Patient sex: M
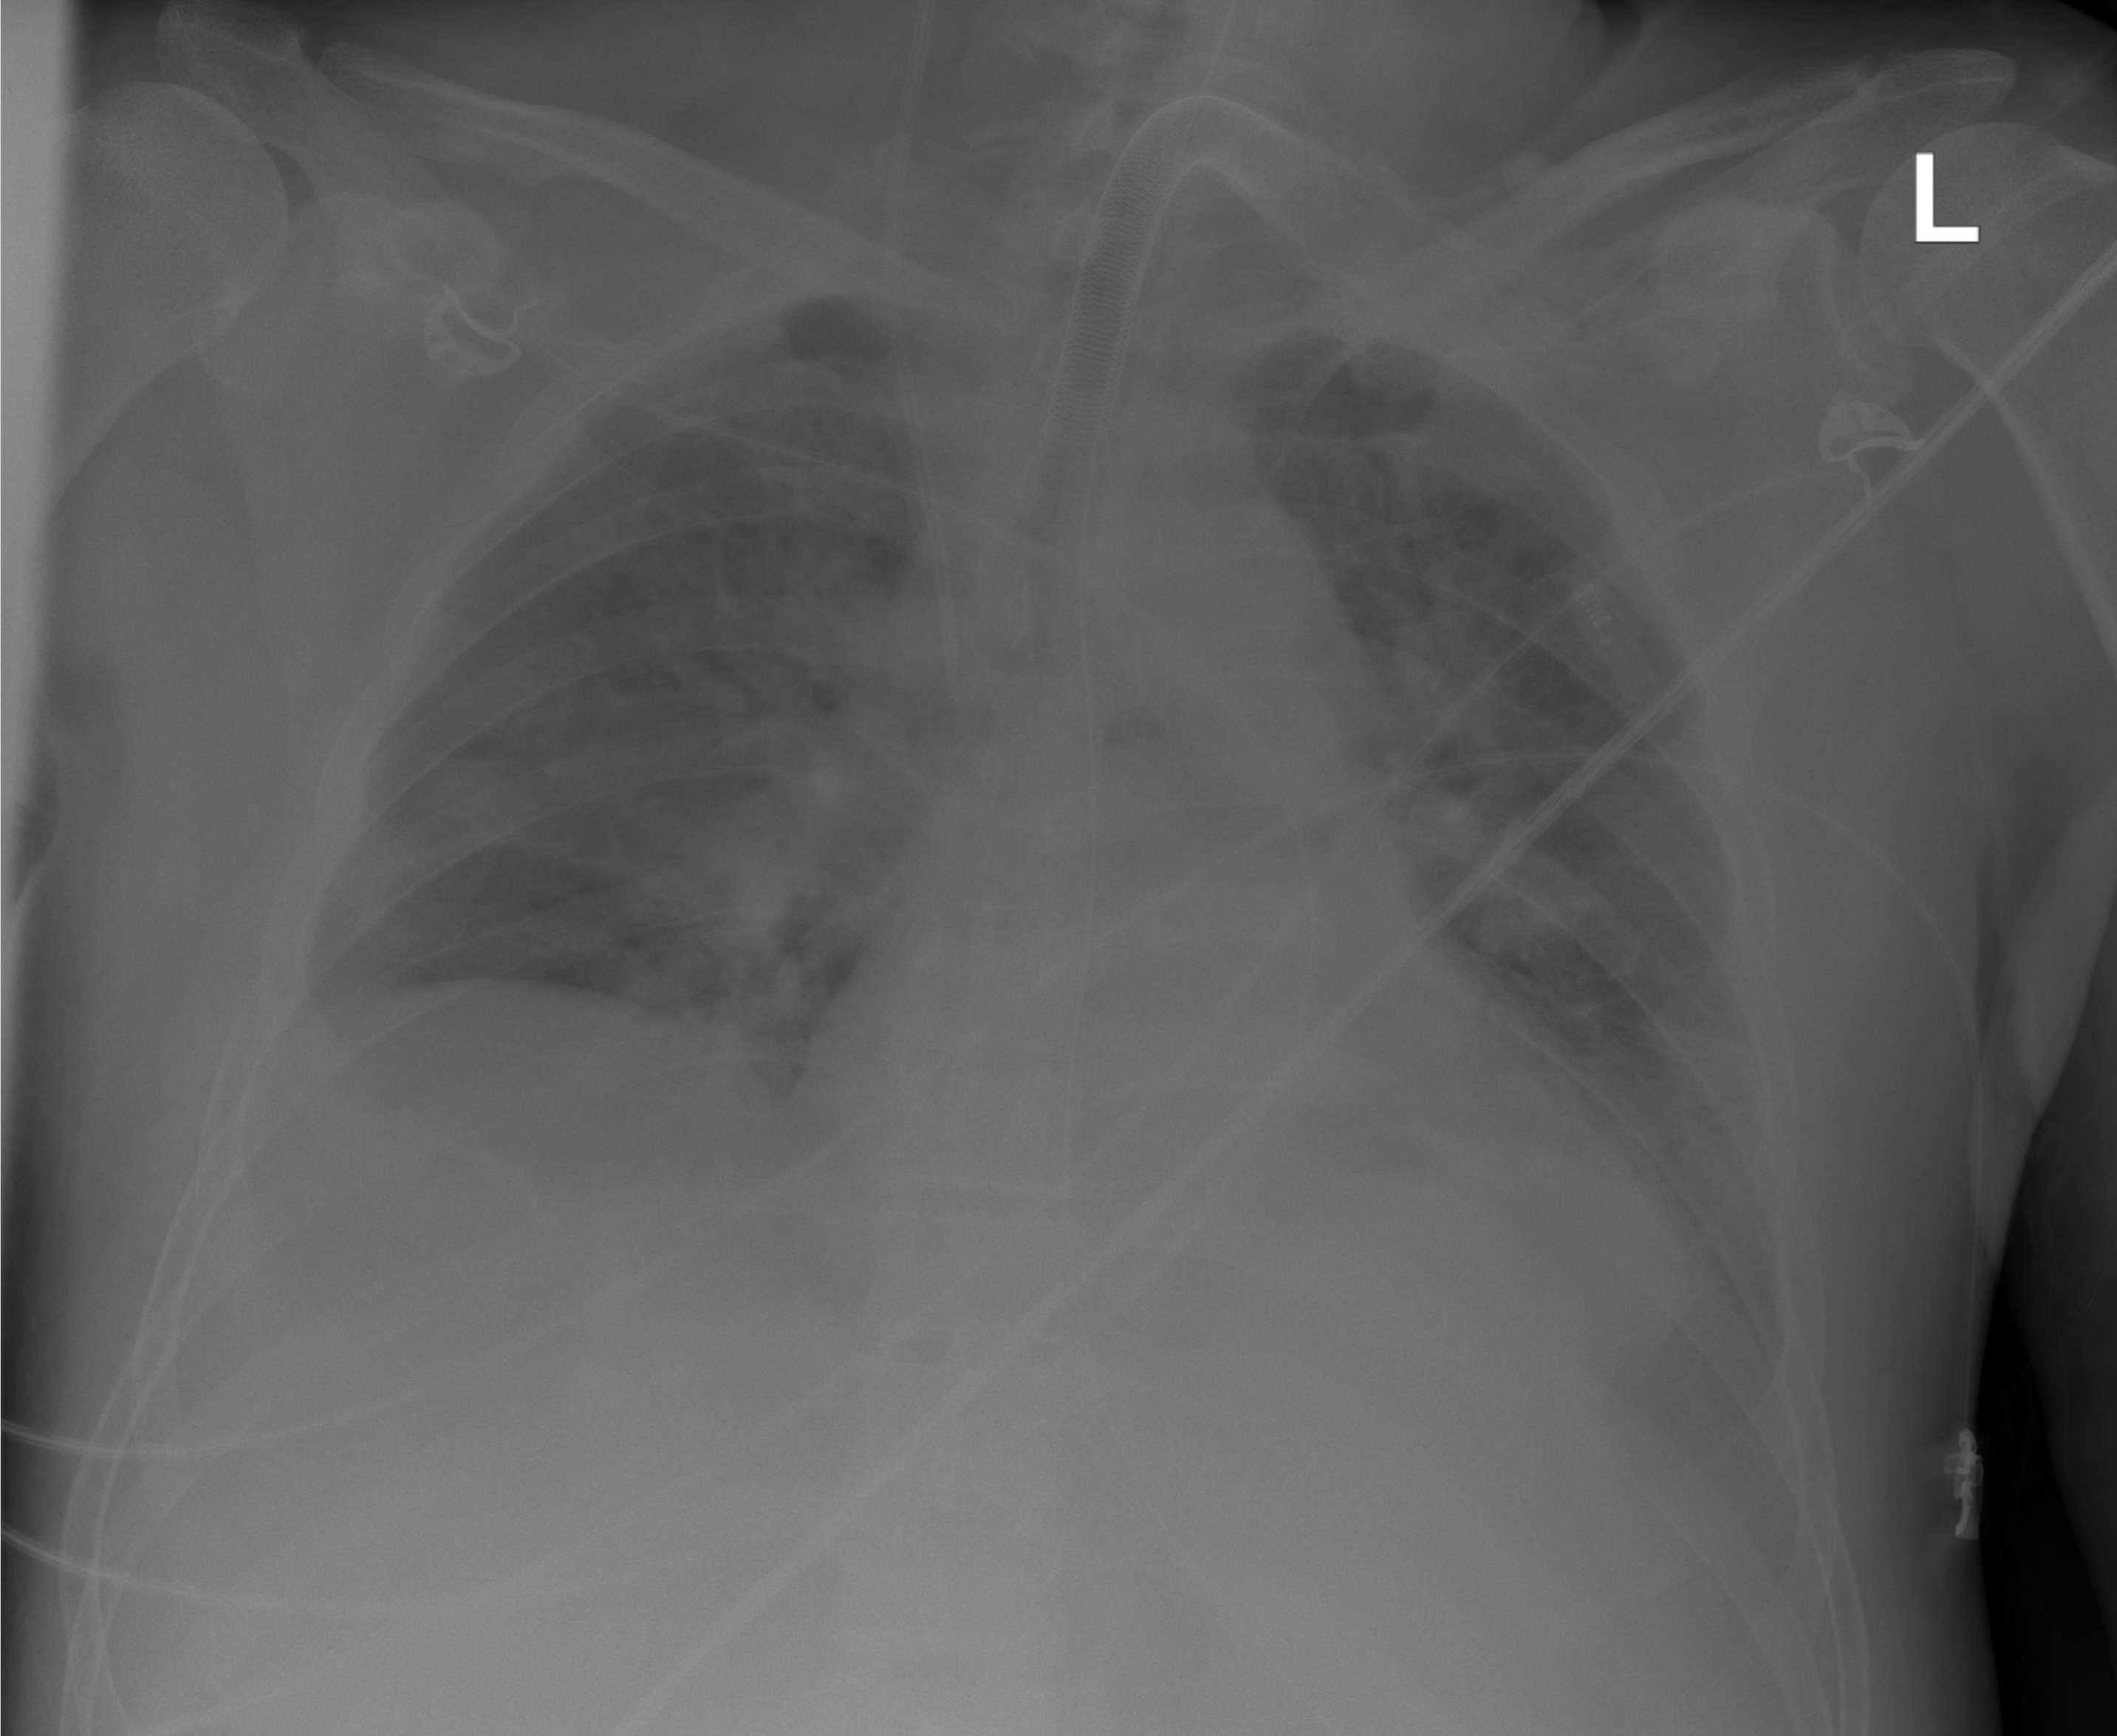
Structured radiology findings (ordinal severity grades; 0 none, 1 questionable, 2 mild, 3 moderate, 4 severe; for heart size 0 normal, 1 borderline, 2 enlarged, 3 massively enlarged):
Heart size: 0
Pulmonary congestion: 2
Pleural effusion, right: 0
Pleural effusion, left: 2
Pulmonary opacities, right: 2
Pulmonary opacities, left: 2
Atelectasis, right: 2
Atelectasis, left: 3